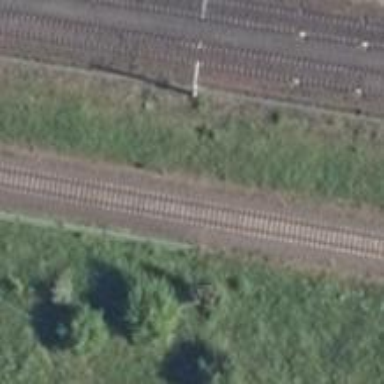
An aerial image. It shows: Railway milestone.